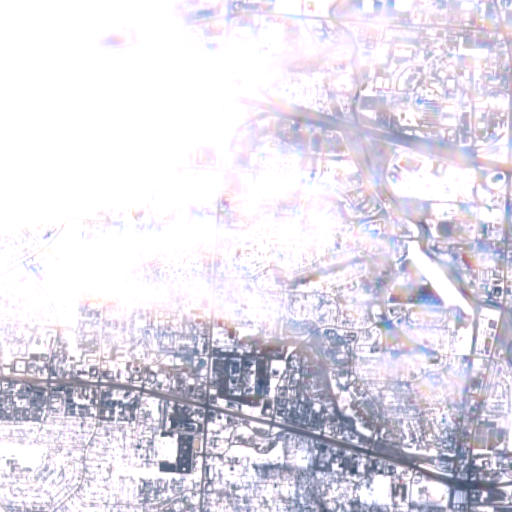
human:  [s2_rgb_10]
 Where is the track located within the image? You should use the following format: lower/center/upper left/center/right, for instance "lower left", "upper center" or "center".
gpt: The track is located in the center left of the image.
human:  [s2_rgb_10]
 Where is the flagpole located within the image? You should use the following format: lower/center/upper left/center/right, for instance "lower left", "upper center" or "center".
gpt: The flagpole is located in the lower center of the image.
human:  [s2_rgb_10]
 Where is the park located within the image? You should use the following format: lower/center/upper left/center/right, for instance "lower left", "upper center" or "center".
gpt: There is no park in the image.